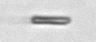
Label: fiber